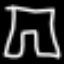
Label: pants